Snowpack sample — Buffalo Mountain, Silverthorne, Colorado, USA (2/22/26, 2:02 PM MST)
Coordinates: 39.622, -106.113
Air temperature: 33 °F
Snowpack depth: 63 cm
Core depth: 20 cm
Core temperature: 24.8 °F
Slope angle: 11°, slope face: 116°
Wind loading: low
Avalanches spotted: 0
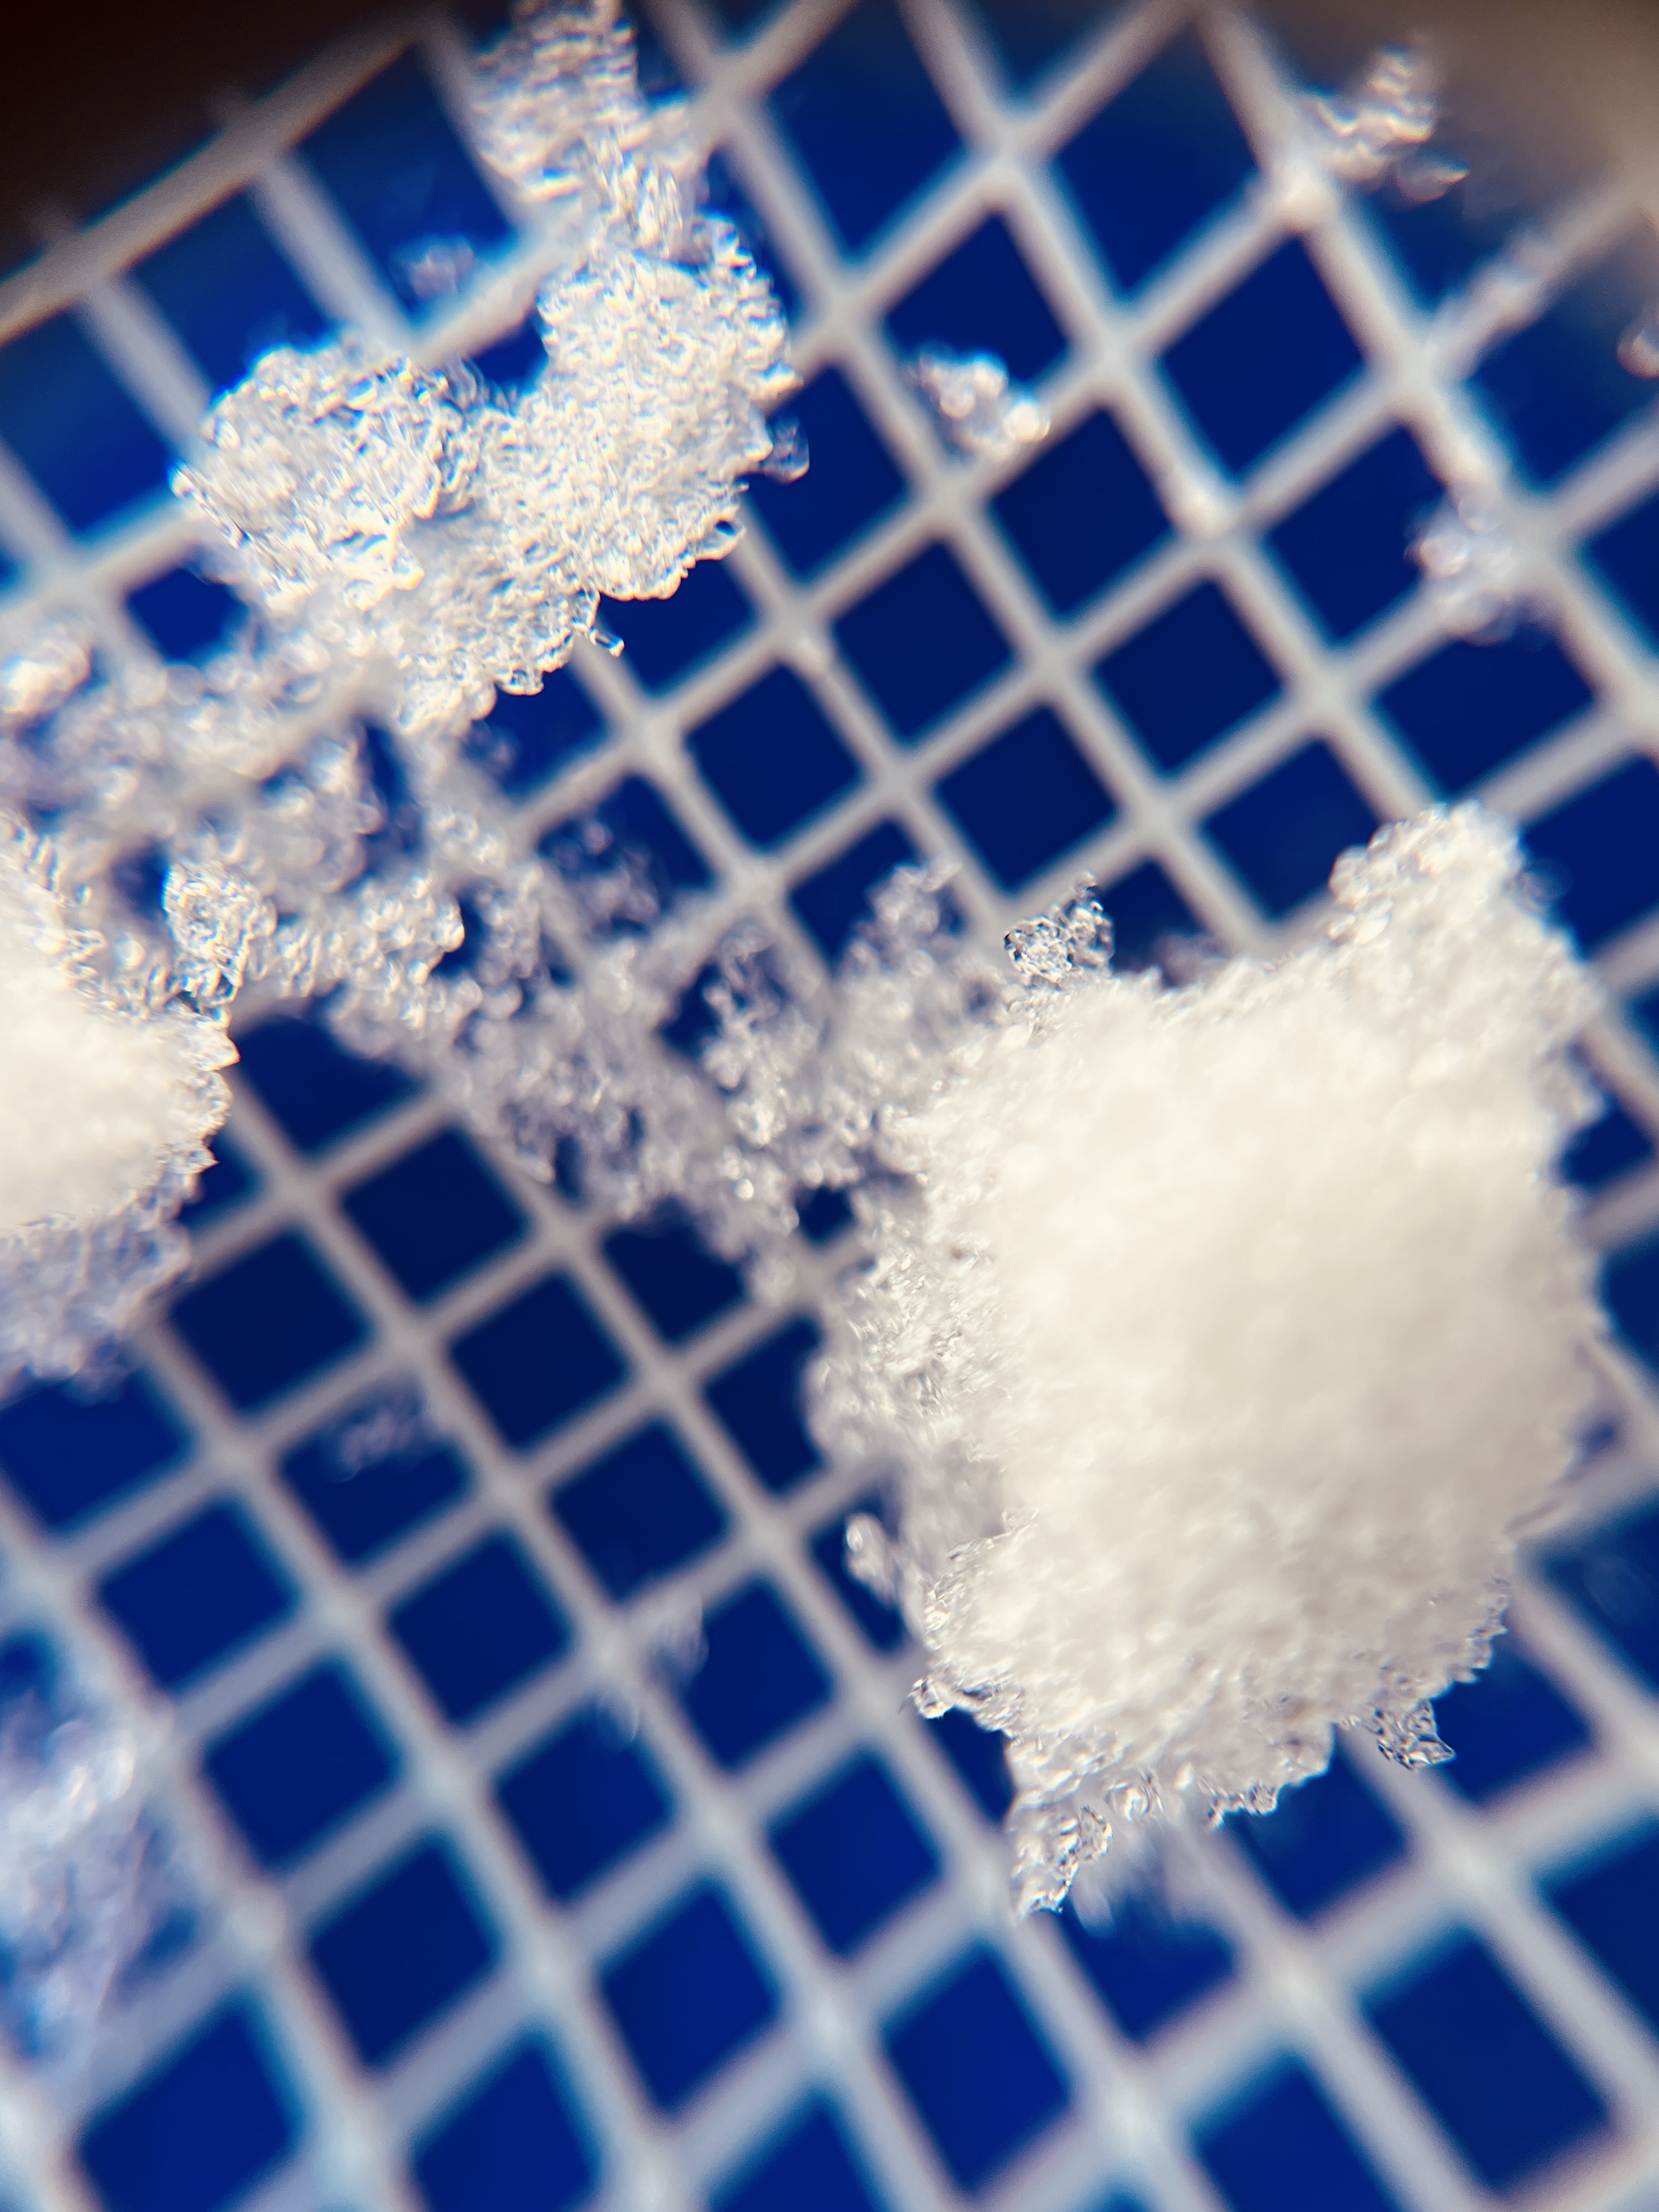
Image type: magnified_profile
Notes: In a firebreak similar to site 1, minimal wind loading with no spotted avalanches (not many faces in view though)